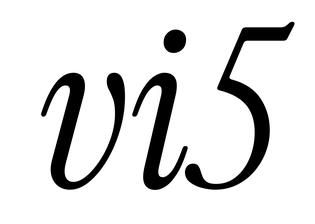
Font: InstrumentSerif-Italic